Question: I am using DS5 evaluation version. I created a simple hello world C project in eclipse for DS5. Project type chosen while creating the project is Bare Metal executable->Empty project. Tool chains ARM Compiler 5 was selected. I complied the code and generated the axf file. When i right click on the axf file and select debug as->debug configurations->Connection tab->ARM FVP VE_Cortex_A7x1->Bare Metal Debug->Debug Cortex-A7 and click on debug I am facing the error as in the image.
Please let me know how to resolve the same.

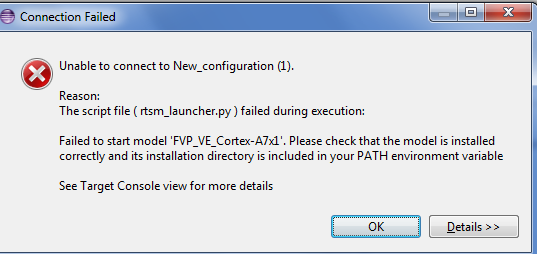
Answer: The reason you're seeing that error is that the evaluation version of DS-5 Professional Edition gives you access to the Cortex-A8 and Cortex-A9 FVPs, not the Cortex-A7 one.
Extra FVPs need to be purchased separately from ARM.